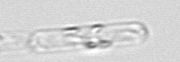
Label: Dactyliosolen_fragilissimus